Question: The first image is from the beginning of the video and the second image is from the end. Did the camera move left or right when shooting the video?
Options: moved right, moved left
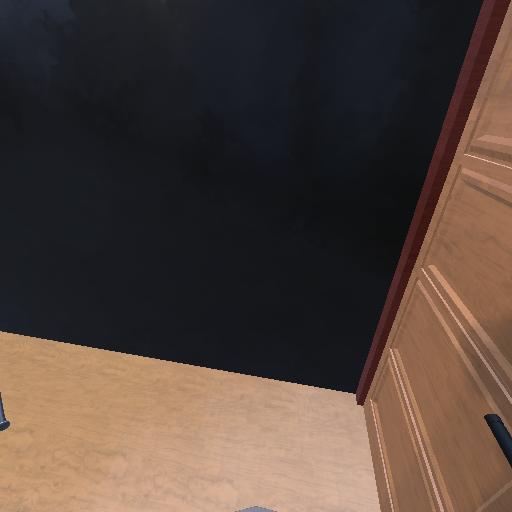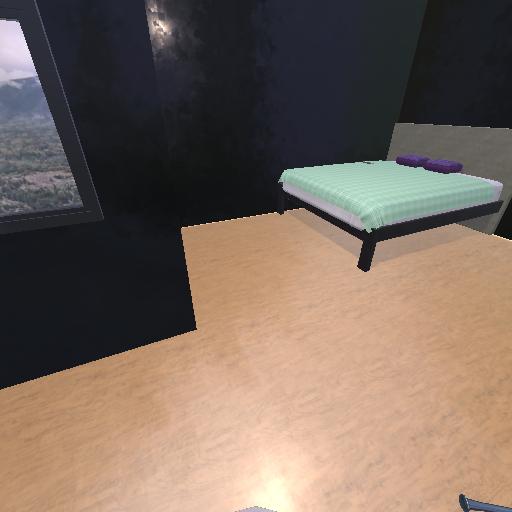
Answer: moved right